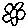
Label: flower